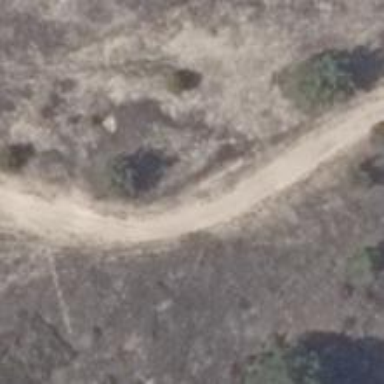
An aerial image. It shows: Sandy path with track type of grade 5.